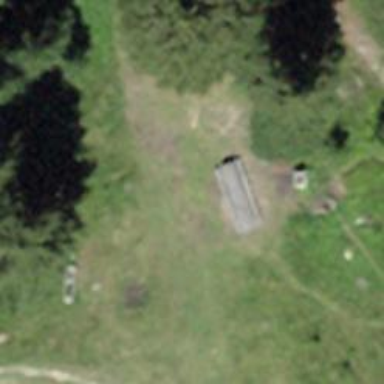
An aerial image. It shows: Picnic table located in leisure land area.